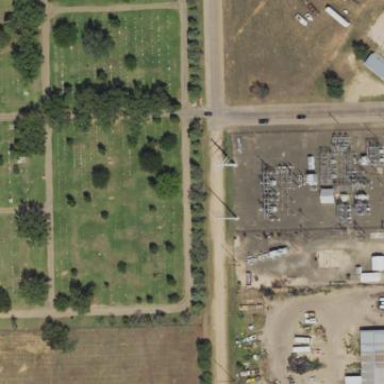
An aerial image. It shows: Distribution level power substation enclosed by fence.